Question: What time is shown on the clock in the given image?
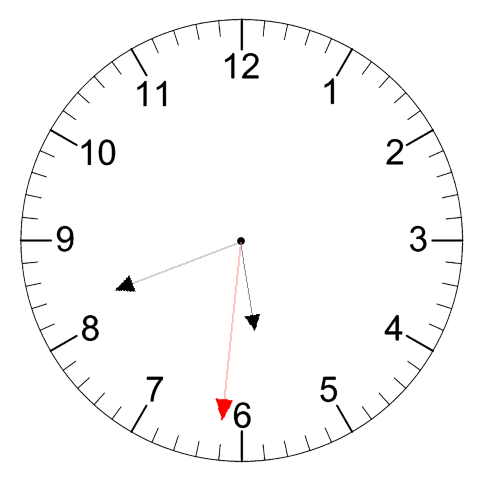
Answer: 05:41:31